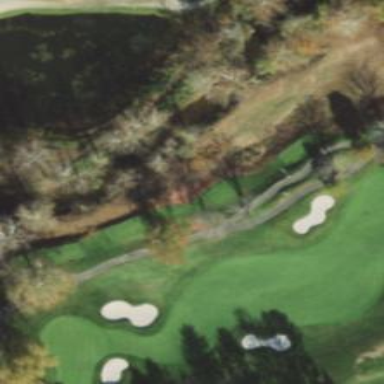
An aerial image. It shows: Asphalt service road that appears to be golf cart path.